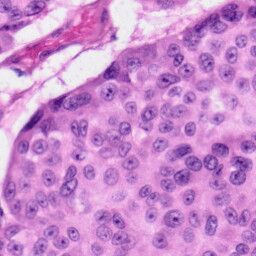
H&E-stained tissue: Skin